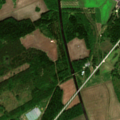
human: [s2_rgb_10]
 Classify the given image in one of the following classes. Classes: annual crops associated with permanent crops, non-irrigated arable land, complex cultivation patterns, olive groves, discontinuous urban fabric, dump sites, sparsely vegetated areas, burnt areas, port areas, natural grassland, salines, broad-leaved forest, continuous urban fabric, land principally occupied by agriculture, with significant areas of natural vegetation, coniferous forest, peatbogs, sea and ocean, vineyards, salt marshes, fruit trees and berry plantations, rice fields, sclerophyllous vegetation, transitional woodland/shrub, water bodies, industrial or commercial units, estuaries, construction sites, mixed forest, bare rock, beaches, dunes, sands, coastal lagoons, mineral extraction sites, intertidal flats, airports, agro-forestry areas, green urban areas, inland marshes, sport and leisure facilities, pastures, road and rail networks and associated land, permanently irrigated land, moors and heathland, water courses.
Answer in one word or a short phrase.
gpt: non-irrigated arable land, land principally occupied by agriculture, with significant areas of natural vegetation, coniferous forest, mixed forest, transitional woodland/shrub